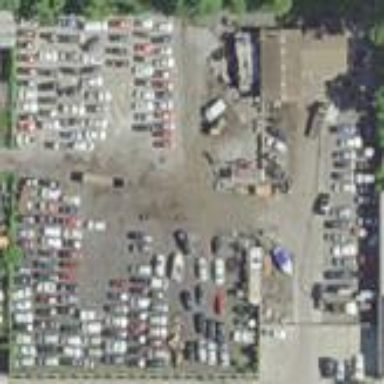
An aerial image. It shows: Scrap yard located in industrial area.